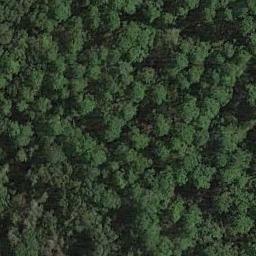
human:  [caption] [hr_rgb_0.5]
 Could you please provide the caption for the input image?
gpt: The forest is full of green trees .

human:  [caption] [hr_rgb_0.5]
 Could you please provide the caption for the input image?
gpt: This is a dense forest .

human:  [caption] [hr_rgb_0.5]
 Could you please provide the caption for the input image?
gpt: The forest has a lot of evenly distributed green trees .

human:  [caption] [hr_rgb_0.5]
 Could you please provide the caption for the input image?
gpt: Many green trees are in a forest .

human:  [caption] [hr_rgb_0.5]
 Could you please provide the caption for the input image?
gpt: A dense forest with many green trees .